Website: apple
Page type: customer-info-address
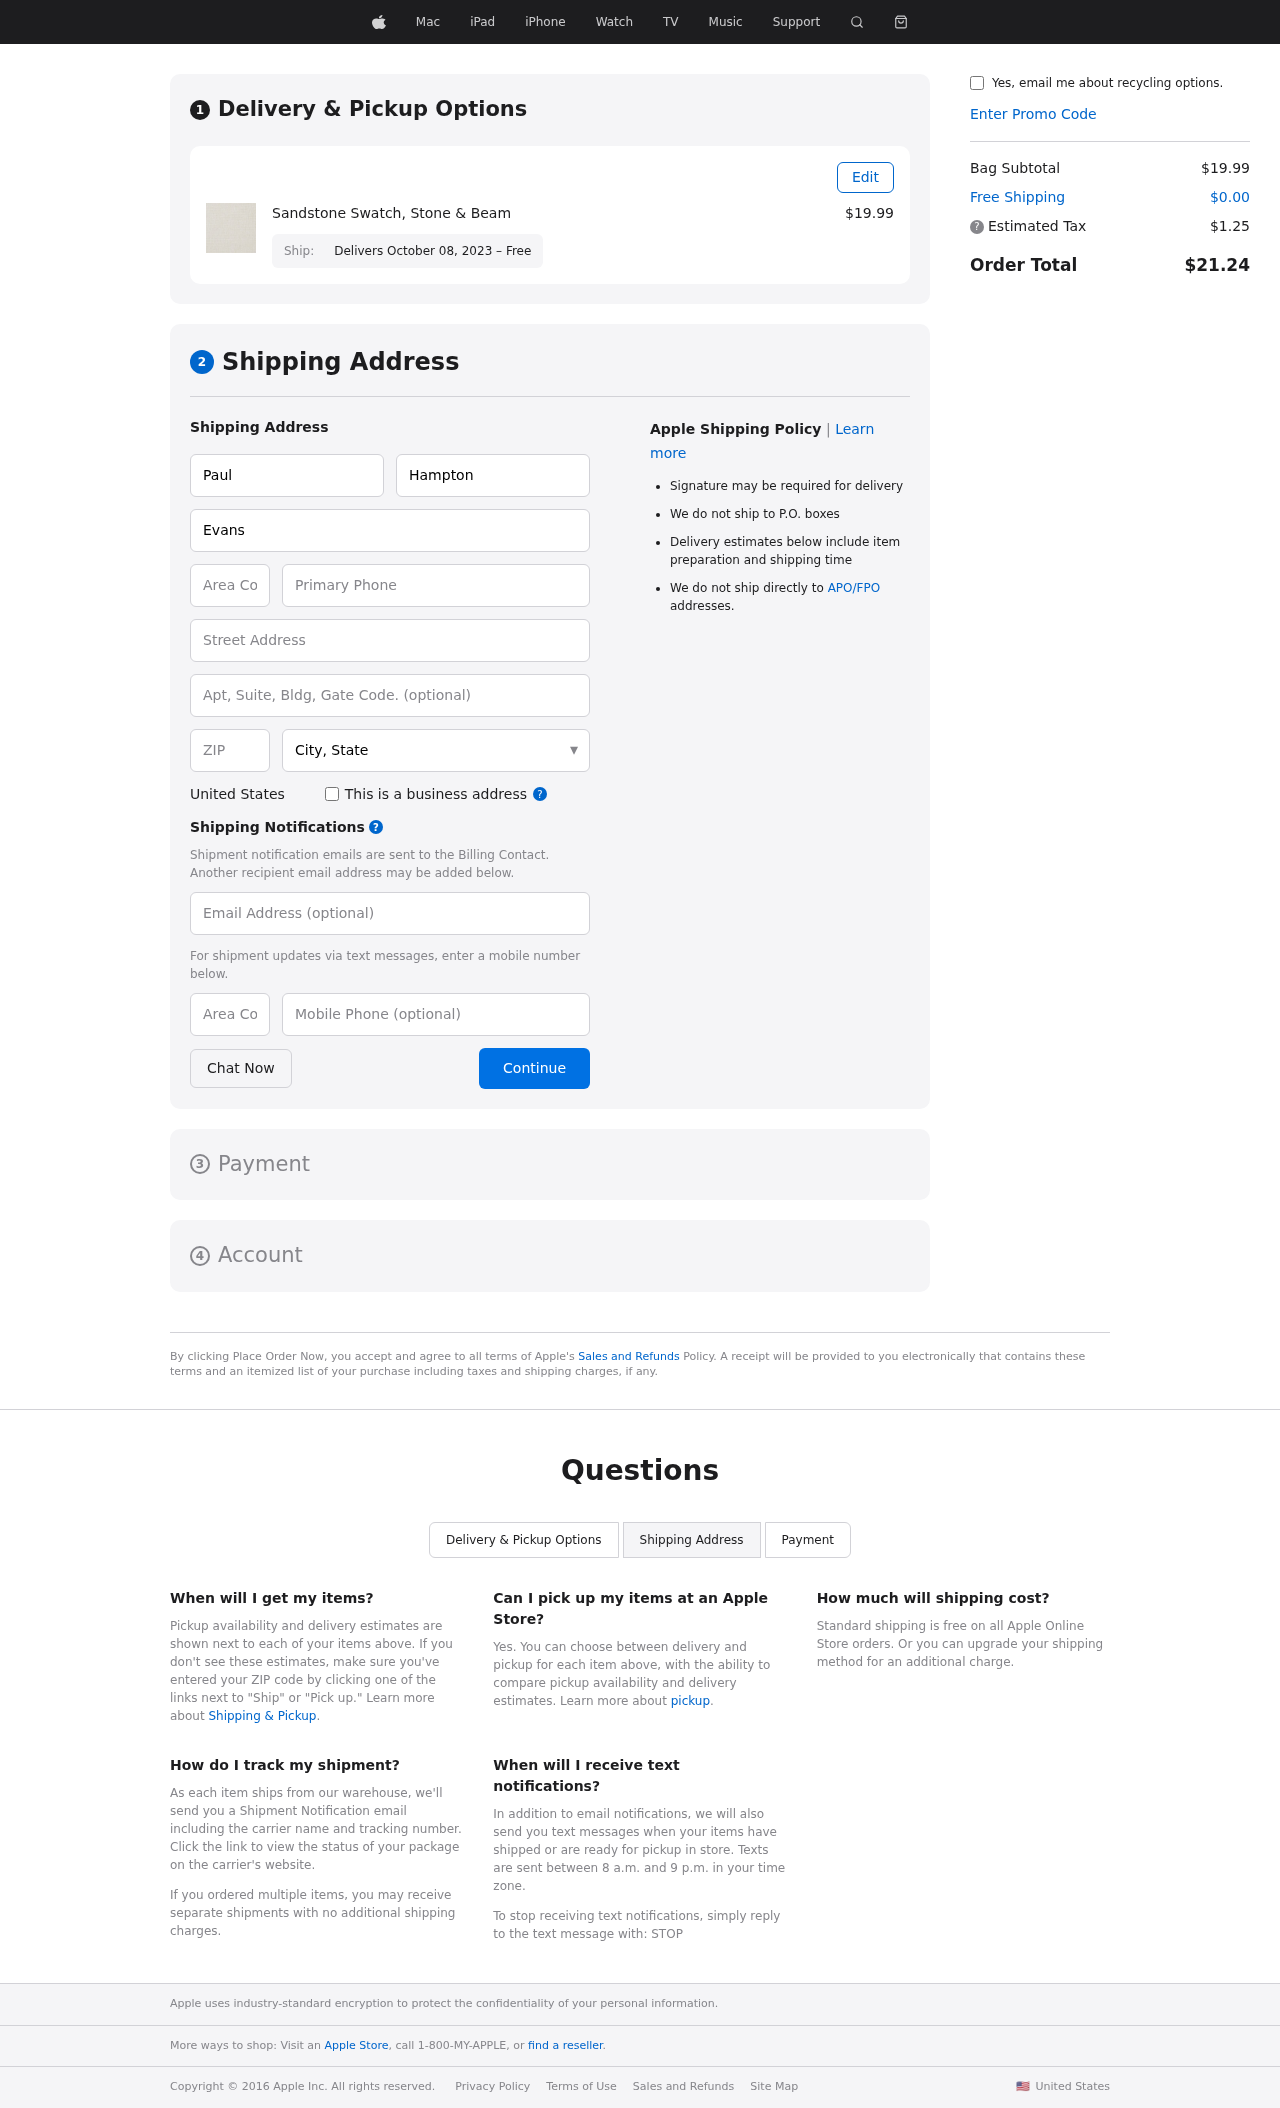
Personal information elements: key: PII_CITY_STATE
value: Casechester, NY
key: PII_COMPANY
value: Evans Group
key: PII_COUNTRY
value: United States
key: PII_EMAIL
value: phampton@yahoo.com
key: PII_FIRSTNAME
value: Paul
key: PII_LASTNAME
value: Hampton
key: PII_PHONE
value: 3359056509
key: PII_PHONE_AREA
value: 335
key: PII_POSTCODE
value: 38084
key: PII_STREET
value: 14394 Saunders Glens
Product elements: key: PRODUCT1_NAME
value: Sandstone Swatch, Stone & Beam
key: PRODUCT1_PRICE
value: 19.99
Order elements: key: ORDER_DELIVERY_DATE
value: Delivers October 08, 2023 – Free
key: ORDER_SUBTOTAL
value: $19.99
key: ORDER_SHIPPING_COST
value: $0.00
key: ORDER_TAX
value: $1.25
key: ORDER_TOTAL
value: $21.24